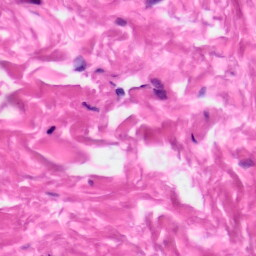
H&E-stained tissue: Skin